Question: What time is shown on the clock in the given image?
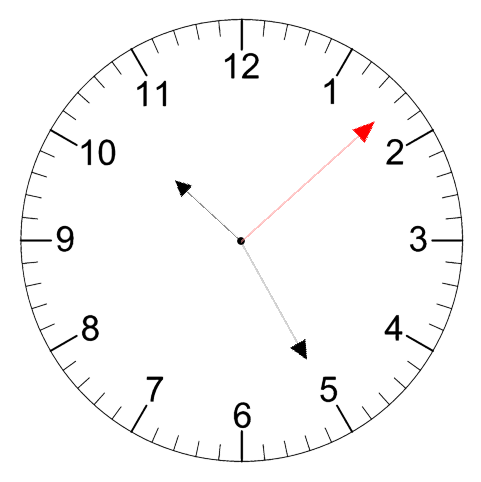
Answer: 10:25:08